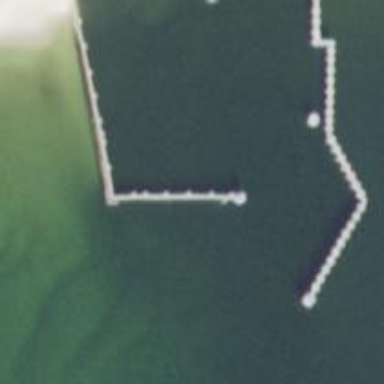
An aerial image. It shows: Breakwater structure.